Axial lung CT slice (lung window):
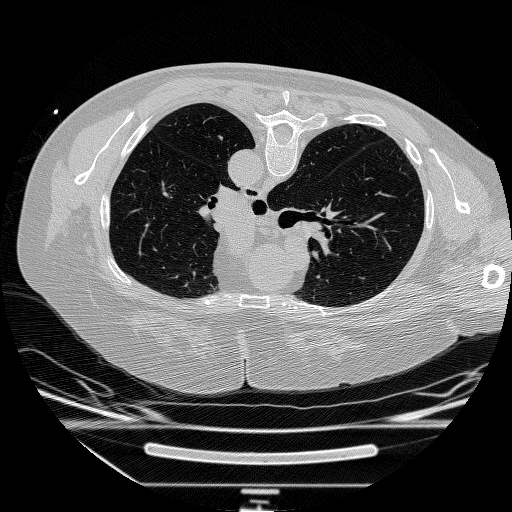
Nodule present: no